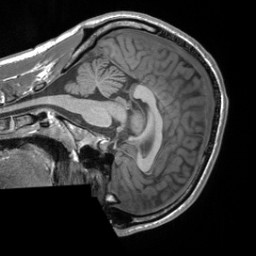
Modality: T1w
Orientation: sagittal